This grayscale texture is a bearing vibration snapshot reshaped row-by-row into a square image. What is the most likely bearing condition (normal, inner_race, outer_race, ball)?
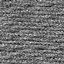
Answer: normal